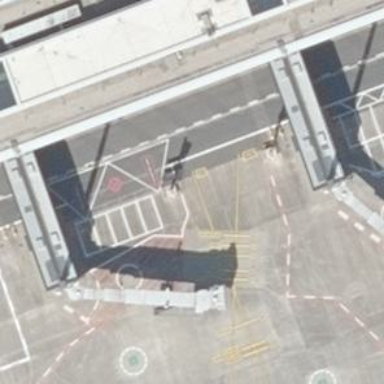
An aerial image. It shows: Parking position at the airport with concrete surface.